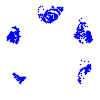
Particle: kaon